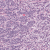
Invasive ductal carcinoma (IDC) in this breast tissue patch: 1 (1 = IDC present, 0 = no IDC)